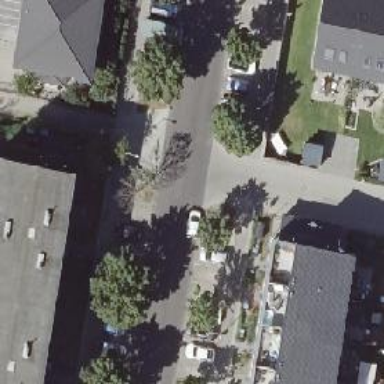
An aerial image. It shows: Residential road with asphalt surface and separate sidewalks on both sides. There are perpendicular parking lanes on both sides of the road.